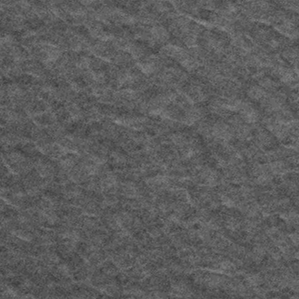
Label: frost